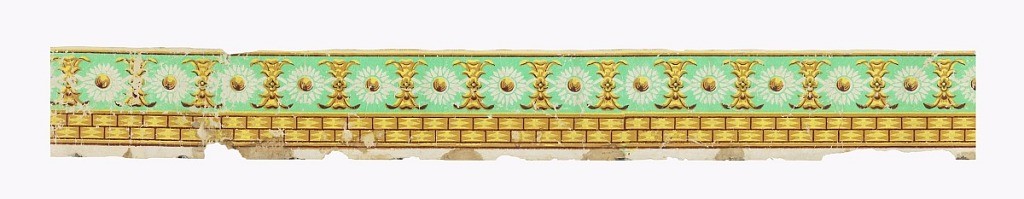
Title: Border
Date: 1805–30
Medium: Block-printed on handmade paper
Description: Design consists of two bands of varied patterns. The wider top band alternates stylized daisies with stylized floral embellishments centered on quattrefoils. The bottom band contains two rows of "bricks" decorated with a diamond pattern. Printed in light green, yellow, gold, brown and white.